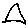
Label: triangle